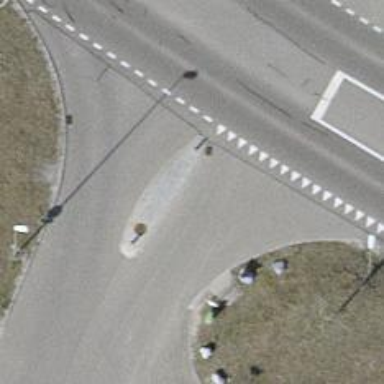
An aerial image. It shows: Traffic calming island.